Question: How to display a RadioGroup inside of a panel ? I need to display something like this :

I created the 'RadioGroup' and the 'RadioButtons' by code, but I don'y know how to display the panel as in the image.
Any idea ?
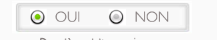
Answer: You don't need any "panel", just set that 'background' for your 'RadioGroup'.